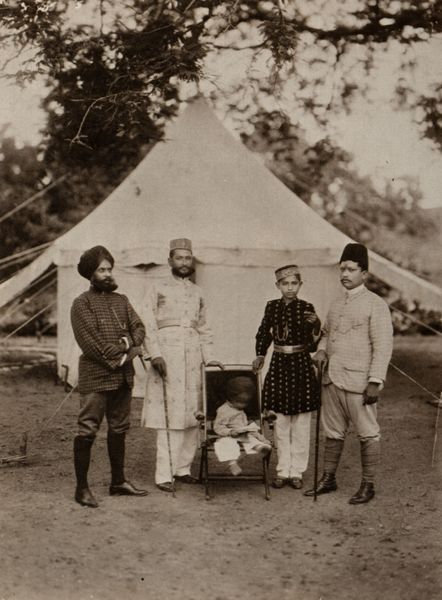
Titel: Junger Prinz und Staatsoffiziere
Künstler: Raja Lala Deen Dayal
Schlagwörter: baum, blätter, himmel, mann, weiß, bäume, sand, sitzen, äste, braun, grau, hut, hüte, mund, männer, nase, schwarz, stuhl, zeichnung, gras, gürtel, rasen, wiese, haube, anzug, bart, bärte, hemd, kappe, kappen, mützen, augen, diener, kleidung, leinen, stehen, vollbart, ast, erde, zweige, boden, schnur, schnüre, sessel, sitzend, familie, kind, personen, blatt, ohren, kinder, kreis, rund, stock, gehstock, schuhe, stab, wüste, baby, sepia, seile, soldaten, junge, foto, fotografie, photographie, punkte, vier, stangen, orient, orientalisch, seil, zweig, kontur, asien, schwarzweiss, uniform, uniformen, ketten, soldat, stöcke, stiefel, trohn, kleinkind, photo, tracht, leder, prinz, könige, kinderwagen, indien, turban, gamaschen, türkei, araber, kolonie, würde, zelt, gars, fez, naher osten, gürtelschnalle, türken, indisch, pakistan, jurte, fotot, bum, zelten, camping, heringe, algerien, kolonialzeit, raj, kontnur, scherenriss, küchenzelt, mannschaftszelt